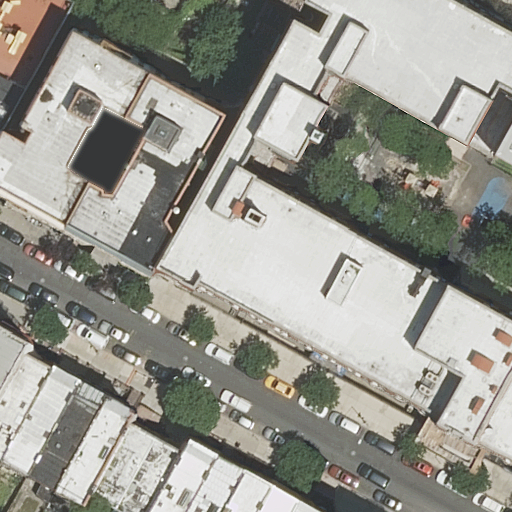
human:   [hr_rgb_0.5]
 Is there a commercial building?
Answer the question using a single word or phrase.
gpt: no

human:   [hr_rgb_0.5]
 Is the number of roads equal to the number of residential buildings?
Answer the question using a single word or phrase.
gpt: no

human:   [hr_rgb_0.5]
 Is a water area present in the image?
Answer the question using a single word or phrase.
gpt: no

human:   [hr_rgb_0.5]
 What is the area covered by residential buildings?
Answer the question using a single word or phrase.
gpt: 2549m2

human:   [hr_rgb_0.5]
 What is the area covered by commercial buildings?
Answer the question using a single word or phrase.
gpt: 0m2

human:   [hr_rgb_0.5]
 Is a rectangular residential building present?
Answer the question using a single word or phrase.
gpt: yes

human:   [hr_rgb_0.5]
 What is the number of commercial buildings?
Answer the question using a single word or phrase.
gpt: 0

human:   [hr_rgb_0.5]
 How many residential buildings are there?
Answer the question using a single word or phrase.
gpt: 18

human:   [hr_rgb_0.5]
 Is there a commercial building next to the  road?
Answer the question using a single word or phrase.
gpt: no

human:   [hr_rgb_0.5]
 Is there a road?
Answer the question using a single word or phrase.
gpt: yes

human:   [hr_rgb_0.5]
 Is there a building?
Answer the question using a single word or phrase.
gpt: yes

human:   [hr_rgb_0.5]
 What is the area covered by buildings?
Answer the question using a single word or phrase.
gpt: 2549m2

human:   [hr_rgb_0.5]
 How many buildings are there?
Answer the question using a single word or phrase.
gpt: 18

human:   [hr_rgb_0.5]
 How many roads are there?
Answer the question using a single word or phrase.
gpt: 1

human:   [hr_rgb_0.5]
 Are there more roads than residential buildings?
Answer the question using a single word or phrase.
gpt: no

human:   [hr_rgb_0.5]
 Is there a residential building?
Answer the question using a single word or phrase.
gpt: yes

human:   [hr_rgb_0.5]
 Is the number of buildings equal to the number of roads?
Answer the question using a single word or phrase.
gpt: no

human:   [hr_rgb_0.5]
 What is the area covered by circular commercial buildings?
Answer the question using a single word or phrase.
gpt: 0m2

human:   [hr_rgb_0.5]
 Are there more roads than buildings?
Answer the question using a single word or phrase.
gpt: no

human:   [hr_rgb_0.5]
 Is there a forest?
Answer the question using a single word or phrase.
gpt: no

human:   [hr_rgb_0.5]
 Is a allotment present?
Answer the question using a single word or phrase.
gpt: no

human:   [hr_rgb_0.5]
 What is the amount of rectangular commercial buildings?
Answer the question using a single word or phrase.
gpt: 0

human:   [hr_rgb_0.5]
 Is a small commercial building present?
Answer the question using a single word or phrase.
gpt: no

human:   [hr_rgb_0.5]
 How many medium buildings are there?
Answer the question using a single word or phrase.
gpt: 9

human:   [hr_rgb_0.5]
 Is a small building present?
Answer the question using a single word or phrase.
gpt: yes

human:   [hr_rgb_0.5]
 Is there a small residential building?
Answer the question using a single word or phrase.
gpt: yes

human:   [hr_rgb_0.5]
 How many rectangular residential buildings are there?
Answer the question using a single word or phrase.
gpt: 14

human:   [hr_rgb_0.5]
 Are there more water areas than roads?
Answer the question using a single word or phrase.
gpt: no

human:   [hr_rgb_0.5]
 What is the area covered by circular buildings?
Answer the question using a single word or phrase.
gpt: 0m2

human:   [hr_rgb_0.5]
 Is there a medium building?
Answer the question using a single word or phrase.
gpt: yes

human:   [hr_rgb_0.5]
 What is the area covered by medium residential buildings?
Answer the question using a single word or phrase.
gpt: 1154m2

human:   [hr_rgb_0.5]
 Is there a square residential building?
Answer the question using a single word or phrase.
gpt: no

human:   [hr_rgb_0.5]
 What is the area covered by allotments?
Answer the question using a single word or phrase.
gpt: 0m2

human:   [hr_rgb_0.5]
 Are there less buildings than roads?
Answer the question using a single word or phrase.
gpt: no

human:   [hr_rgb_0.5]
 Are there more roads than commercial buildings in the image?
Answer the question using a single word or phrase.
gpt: yes

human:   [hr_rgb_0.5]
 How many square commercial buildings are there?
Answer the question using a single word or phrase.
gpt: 0

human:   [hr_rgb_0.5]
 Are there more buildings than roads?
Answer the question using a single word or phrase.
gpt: yes

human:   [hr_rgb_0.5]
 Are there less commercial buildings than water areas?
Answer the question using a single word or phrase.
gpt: no

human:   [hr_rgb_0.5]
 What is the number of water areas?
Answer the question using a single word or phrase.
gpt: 0

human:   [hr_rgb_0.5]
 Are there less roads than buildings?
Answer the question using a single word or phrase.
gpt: yes

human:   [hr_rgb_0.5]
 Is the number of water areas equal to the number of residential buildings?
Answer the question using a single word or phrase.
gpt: no

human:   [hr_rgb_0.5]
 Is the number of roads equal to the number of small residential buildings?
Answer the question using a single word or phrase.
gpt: no

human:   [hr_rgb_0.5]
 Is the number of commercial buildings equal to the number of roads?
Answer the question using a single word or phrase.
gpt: no

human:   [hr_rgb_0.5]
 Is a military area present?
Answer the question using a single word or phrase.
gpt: no

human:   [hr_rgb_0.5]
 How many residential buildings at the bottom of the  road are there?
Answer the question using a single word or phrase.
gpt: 10

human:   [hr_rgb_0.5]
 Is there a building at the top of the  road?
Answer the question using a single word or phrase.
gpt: yes

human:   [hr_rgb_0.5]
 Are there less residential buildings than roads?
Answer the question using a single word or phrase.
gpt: no

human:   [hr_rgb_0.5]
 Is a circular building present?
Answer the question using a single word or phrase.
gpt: no

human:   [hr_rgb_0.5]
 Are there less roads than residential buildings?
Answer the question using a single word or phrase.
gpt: yes

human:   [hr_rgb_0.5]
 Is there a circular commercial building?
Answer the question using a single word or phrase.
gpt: no

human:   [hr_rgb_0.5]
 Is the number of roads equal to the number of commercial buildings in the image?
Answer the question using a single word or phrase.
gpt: no

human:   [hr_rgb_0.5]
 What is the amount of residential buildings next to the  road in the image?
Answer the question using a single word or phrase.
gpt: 18

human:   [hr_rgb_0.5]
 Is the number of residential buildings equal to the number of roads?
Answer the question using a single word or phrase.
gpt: no

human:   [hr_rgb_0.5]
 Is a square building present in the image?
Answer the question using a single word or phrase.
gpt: no

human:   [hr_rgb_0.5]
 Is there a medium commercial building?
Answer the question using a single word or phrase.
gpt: no

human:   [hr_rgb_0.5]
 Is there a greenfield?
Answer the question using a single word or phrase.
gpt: no

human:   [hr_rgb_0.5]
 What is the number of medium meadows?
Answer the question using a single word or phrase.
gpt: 0

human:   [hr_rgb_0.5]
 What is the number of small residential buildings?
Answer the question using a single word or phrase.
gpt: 7

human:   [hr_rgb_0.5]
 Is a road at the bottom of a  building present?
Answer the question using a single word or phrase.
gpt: yes

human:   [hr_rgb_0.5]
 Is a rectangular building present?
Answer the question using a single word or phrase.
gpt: yes

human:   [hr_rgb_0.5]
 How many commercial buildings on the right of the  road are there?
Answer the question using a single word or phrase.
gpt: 0

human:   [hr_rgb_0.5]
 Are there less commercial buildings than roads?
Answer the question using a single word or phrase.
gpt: yes

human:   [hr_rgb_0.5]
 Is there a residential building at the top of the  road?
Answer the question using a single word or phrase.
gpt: yes

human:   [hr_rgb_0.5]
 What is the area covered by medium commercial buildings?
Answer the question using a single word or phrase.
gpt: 0m2